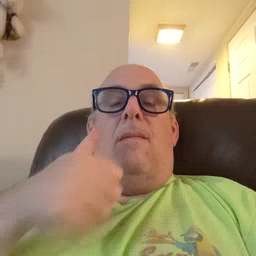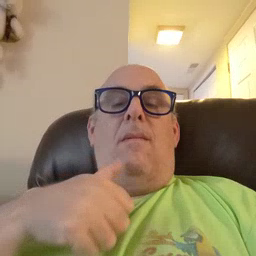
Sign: girl